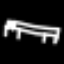
Label: bed